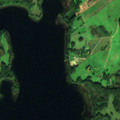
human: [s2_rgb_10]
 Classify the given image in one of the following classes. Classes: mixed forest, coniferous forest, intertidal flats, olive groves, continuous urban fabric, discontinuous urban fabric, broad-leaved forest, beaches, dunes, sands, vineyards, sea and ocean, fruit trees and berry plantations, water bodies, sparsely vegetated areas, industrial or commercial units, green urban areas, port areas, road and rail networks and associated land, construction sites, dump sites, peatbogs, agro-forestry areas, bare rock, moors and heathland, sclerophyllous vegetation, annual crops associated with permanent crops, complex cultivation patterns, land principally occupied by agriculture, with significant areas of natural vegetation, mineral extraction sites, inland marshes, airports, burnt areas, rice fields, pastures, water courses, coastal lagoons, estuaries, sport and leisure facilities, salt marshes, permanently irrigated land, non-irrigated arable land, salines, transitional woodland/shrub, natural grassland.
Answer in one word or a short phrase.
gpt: non-irrigated arable land, complex cultivation patterns, land principally occupied by agriculture, with significant areas of natural vegetation, broad-leaved forest, water bodies